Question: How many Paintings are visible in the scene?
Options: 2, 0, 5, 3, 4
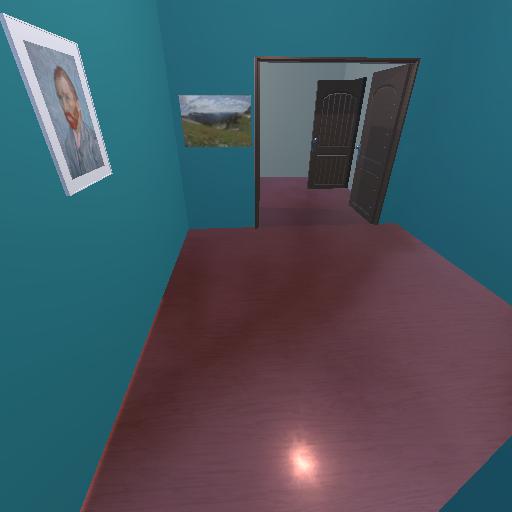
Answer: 2